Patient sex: M
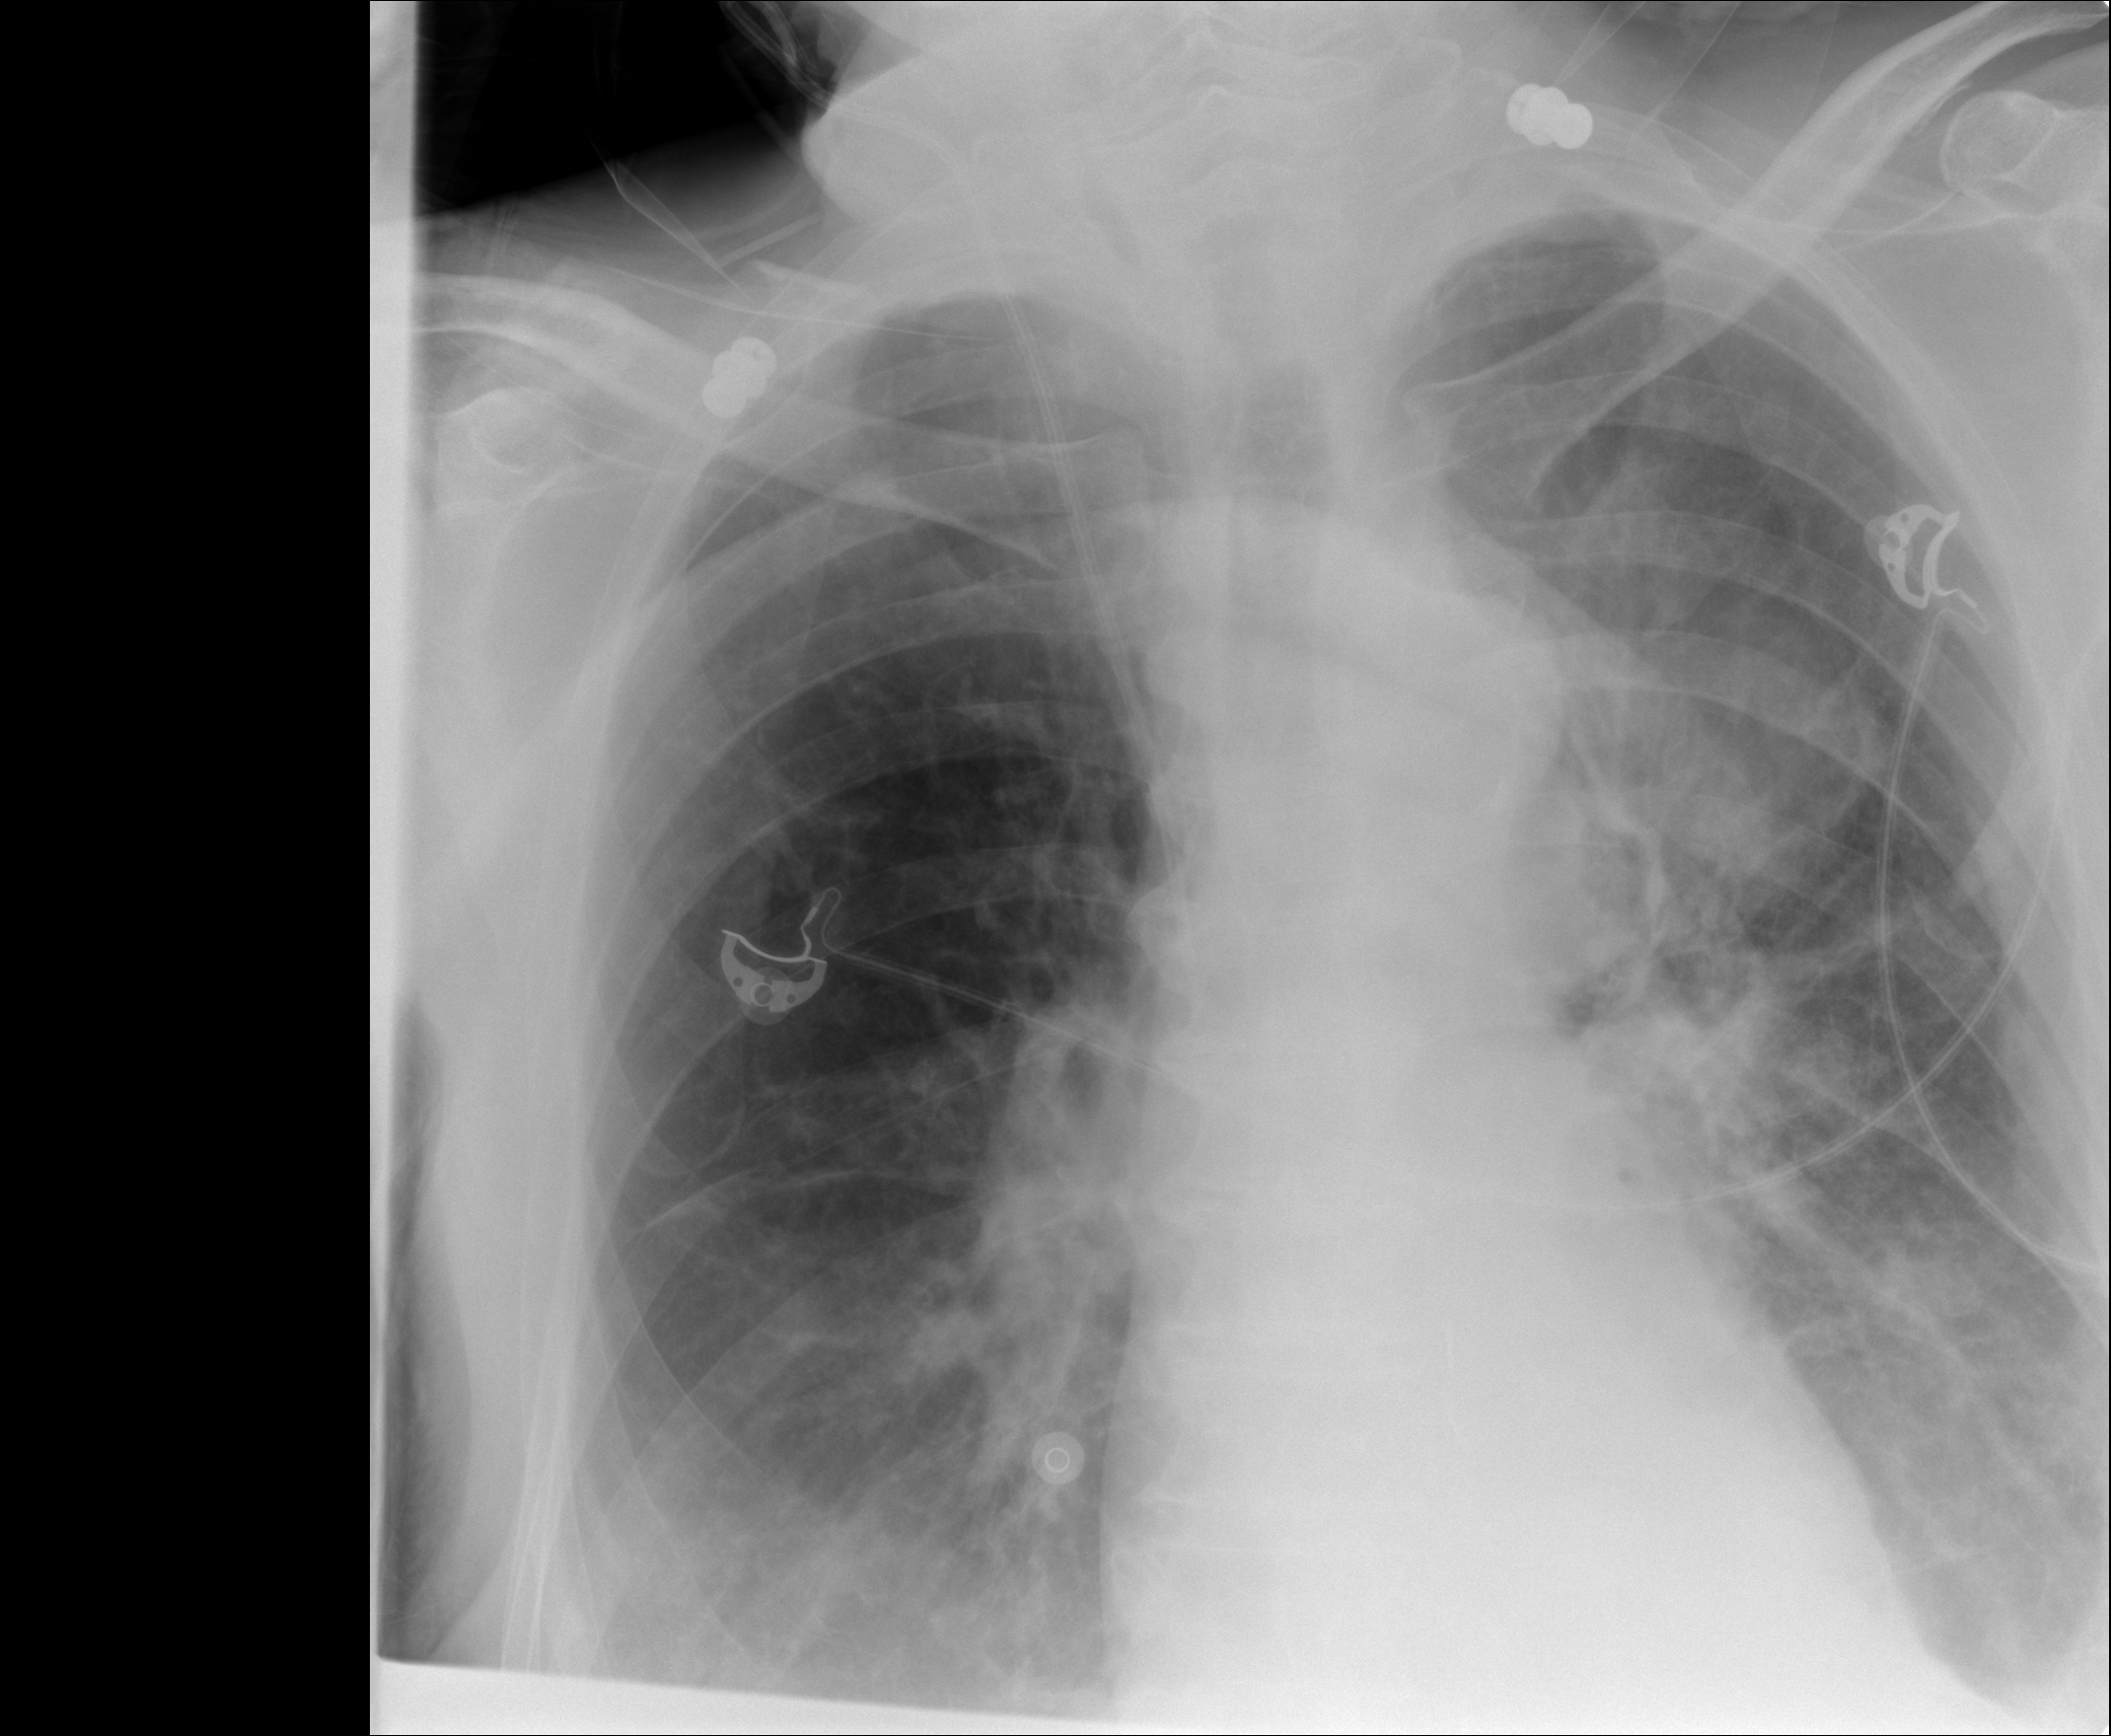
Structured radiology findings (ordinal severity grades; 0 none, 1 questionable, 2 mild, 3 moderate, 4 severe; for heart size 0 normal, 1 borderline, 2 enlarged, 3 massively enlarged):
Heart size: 0
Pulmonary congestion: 0
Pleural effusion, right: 1
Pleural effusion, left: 2
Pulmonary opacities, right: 0
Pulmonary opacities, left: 0
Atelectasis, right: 0
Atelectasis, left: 2